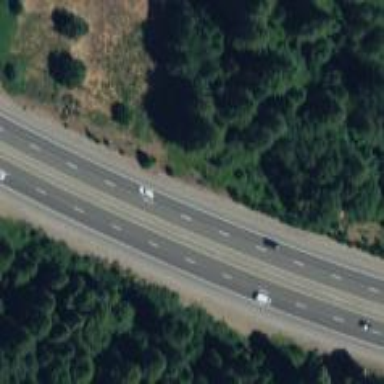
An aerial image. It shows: This image shows trunk highway that functions as expressway.